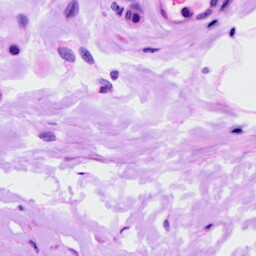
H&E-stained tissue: Ovarian